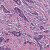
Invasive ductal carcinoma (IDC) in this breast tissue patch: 1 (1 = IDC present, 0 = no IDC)